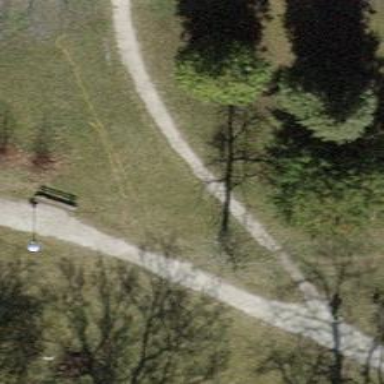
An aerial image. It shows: Path with fine gravel surface.